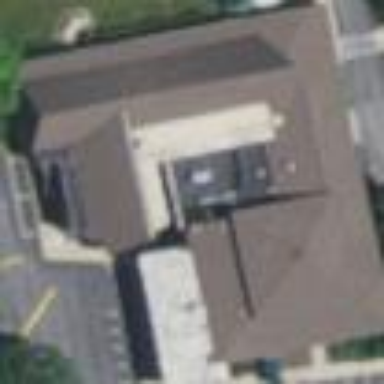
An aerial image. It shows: Building that serves as place of worship.